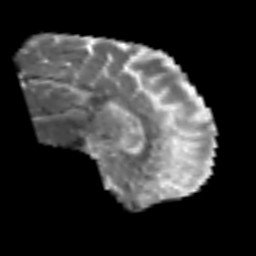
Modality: MD
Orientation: sagittal
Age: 60
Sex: male
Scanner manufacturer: siemens
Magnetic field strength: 3 T
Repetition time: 6.1 s
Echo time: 0.101 s